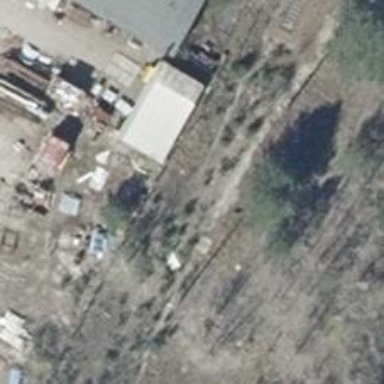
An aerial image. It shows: Abandoned railway yard is depicted.